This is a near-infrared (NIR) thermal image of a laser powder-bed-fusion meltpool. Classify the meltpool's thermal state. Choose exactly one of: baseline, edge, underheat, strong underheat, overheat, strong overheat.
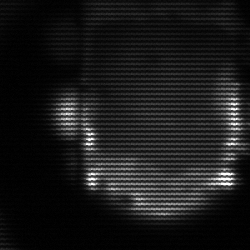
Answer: baseline